Interaction volume radius: 10 \u00c5
Interaction volume height: 30 \u00c5
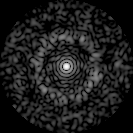
Disorder parameter: 0.8284